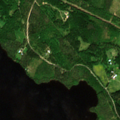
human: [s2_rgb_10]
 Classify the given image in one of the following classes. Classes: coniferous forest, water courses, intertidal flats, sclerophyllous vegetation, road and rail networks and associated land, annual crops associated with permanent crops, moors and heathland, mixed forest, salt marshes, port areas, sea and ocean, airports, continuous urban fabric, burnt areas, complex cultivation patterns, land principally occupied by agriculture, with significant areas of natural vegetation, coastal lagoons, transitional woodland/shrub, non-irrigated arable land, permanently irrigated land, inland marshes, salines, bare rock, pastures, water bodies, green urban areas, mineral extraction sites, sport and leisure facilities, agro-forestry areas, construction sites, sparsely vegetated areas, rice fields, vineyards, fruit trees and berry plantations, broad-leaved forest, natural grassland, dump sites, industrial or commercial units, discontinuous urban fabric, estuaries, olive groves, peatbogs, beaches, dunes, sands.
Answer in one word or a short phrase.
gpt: broad-leaved forest, coniferous forest, mixed forest, water bodies